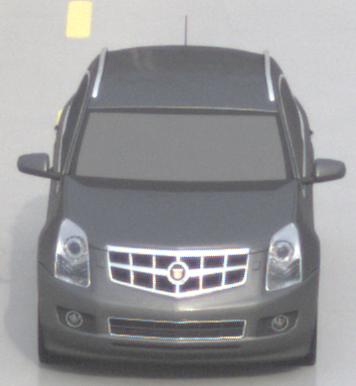
Make: Cadillac
Model: SRX 3.0 V6
Detailed model: SRX (II)
Model produced from: 2010/12
Model produced until: 2012/01
Doors: 5
Color: gray
Road condition: wet road
Daytime: morning or afternoon
Contrast: medium contrast